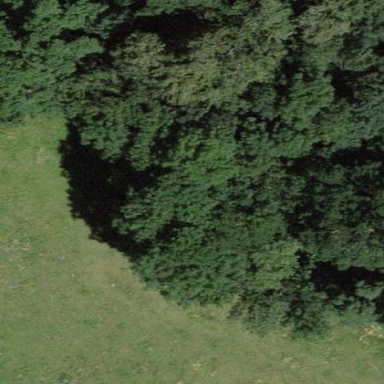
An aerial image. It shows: Forest with broadleaved trees that are deciduous.